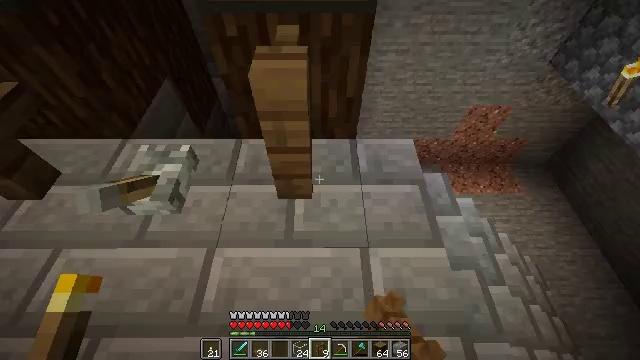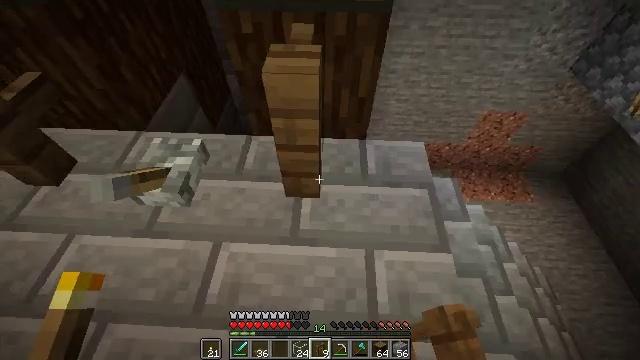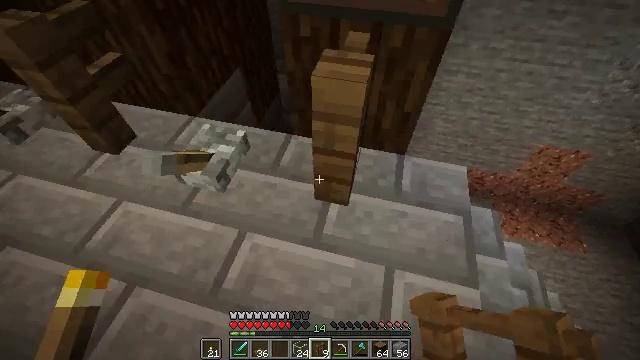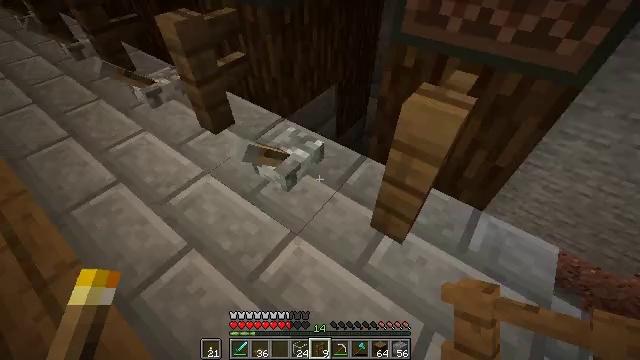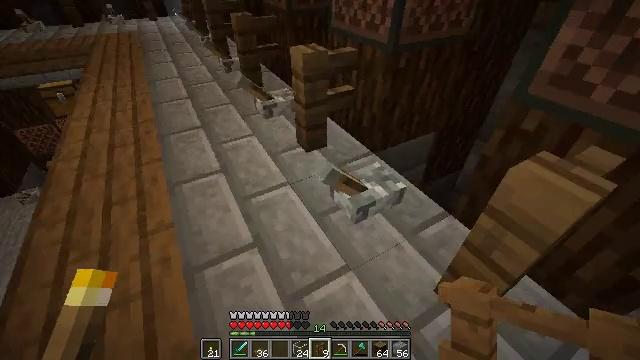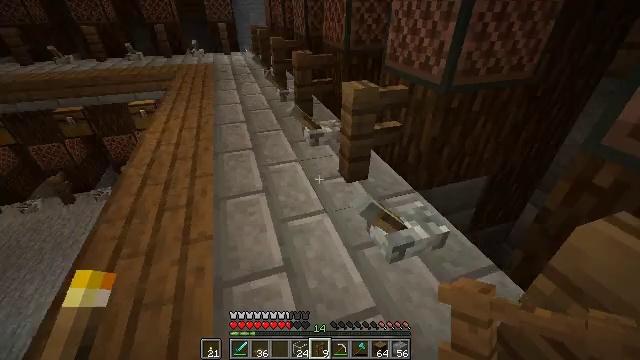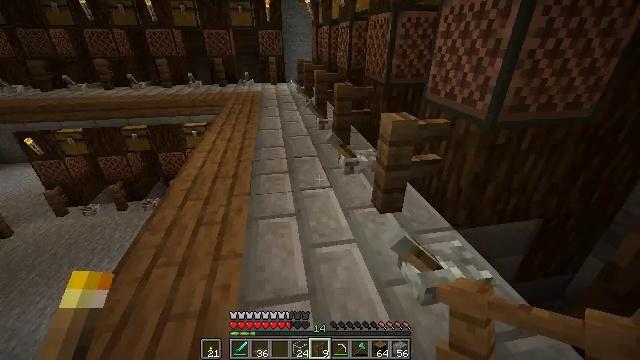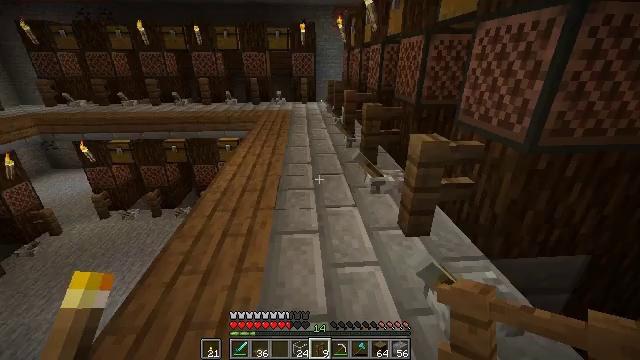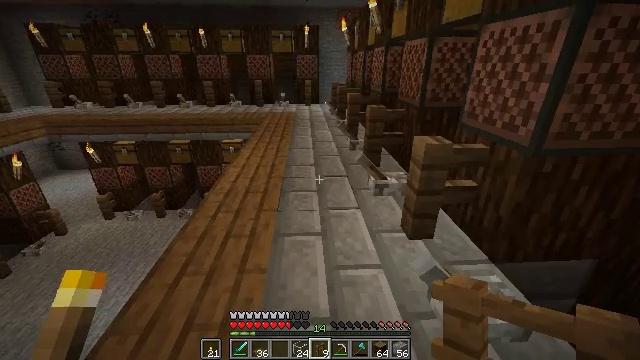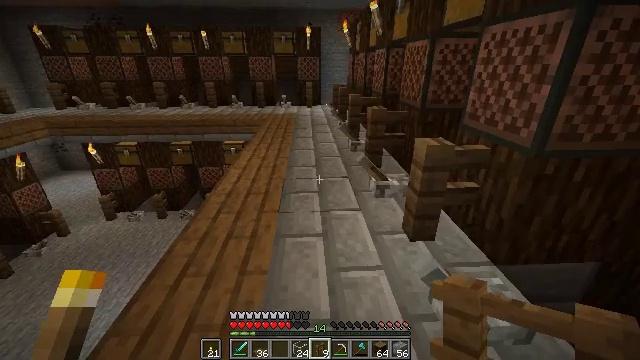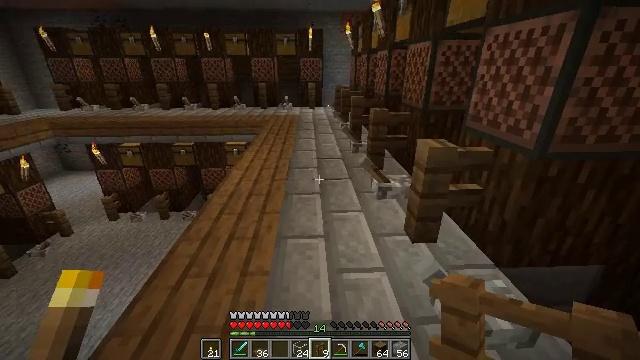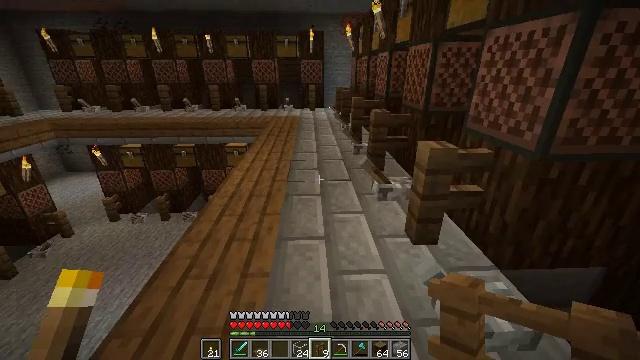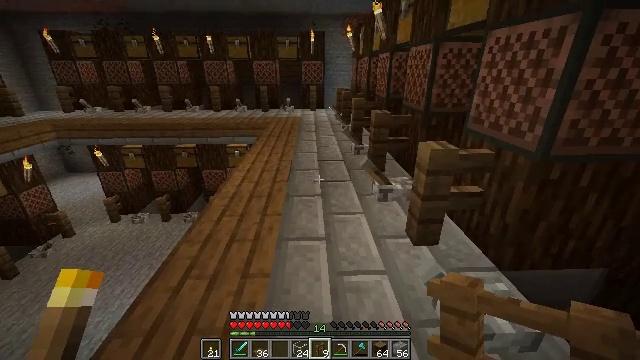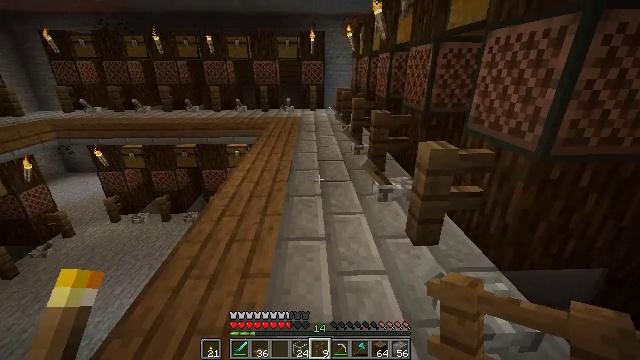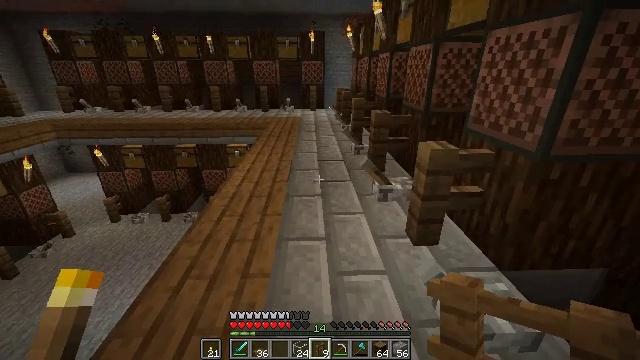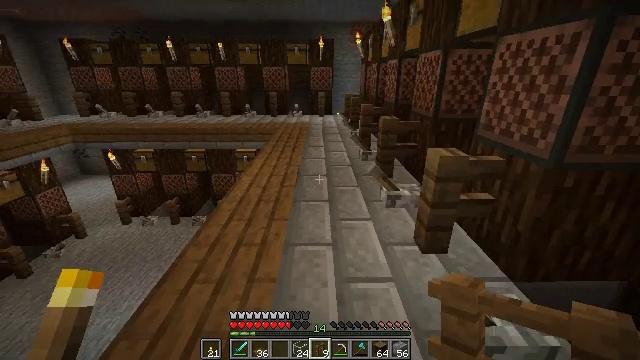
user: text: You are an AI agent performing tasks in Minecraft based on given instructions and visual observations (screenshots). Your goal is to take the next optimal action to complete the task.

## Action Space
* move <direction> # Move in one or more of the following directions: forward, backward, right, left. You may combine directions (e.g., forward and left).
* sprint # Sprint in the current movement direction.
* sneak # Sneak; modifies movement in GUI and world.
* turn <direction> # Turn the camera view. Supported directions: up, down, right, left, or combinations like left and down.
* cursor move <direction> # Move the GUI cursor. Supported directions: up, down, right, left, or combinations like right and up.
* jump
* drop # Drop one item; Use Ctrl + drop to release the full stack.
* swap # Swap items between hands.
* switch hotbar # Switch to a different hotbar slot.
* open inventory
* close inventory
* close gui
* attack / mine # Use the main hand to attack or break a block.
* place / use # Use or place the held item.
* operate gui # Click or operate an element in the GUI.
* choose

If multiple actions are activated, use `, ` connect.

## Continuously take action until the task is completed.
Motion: motion action
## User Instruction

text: Interact with the crafting table and make spruce stairs.
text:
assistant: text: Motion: turn left
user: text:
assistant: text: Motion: turn left and up
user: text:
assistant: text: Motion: turn left and up
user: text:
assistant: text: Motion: turn left and up
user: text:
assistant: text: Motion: turn left and up
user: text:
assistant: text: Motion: turn left and up
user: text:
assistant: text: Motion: turn left and up
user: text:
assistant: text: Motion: no_op
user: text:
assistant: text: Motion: no_op
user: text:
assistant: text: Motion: no_op
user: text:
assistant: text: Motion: no_op
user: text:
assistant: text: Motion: no_op
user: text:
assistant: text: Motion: no_op
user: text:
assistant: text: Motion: no_op
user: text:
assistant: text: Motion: turn left and up
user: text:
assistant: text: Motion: turn left and up
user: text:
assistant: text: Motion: turn left and up
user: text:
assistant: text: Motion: turn up
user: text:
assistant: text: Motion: no_op
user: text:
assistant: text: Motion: no_op
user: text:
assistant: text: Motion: no_op
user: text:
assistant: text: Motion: move forward
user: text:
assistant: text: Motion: move forward
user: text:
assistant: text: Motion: move forward, turn left and down
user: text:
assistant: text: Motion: move forward, turn left and down
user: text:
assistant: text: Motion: move forward and move right, turn left
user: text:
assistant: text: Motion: move forward and move right, turn left
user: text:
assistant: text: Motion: move right, turn left
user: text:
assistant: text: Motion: turn left
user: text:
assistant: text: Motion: turn left